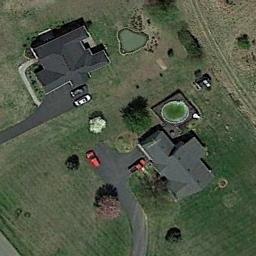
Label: sparse_residential